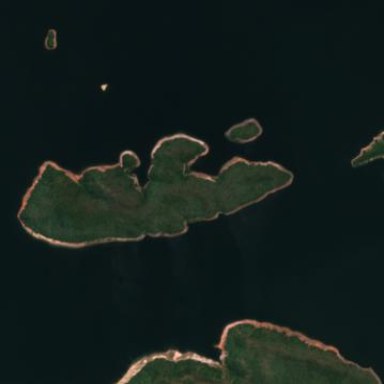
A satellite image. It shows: Image showing island.